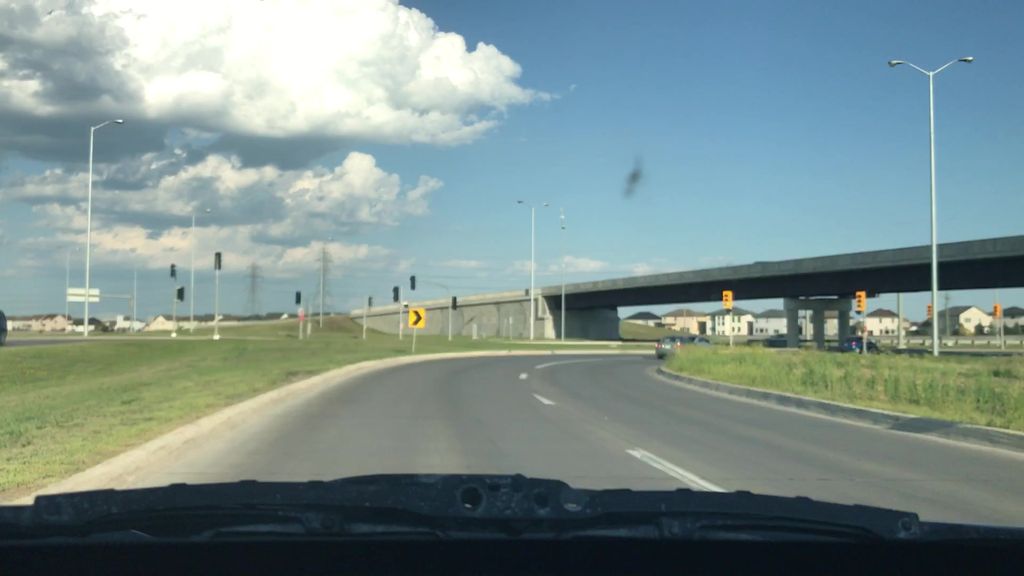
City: winnipeg